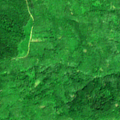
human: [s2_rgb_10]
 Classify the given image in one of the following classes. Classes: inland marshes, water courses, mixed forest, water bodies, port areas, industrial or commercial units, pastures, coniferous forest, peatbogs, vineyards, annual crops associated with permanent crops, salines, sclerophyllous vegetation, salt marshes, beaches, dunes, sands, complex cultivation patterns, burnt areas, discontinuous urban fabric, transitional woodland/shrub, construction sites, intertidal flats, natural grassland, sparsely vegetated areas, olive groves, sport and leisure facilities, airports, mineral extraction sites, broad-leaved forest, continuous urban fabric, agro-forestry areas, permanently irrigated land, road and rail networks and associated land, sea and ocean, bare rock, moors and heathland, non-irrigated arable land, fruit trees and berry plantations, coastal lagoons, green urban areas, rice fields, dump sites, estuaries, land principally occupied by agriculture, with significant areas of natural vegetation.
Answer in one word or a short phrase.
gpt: broad-leaved forest, transitional woodland/shrub